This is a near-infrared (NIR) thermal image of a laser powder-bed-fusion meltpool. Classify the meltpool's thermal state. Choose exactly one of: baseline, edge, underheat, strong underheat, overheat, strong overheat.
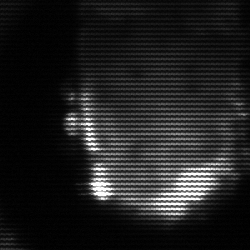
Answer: baseline